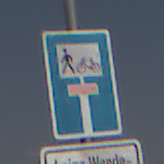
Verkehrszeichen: SackgasseRadverkehrFussgaengerDurchlaessig
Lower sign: HinweisGeaenderteVorfahrtVerkehrsfuehrungVerkehrsregelung3
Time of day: Midday
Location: Outdoor (Nature)
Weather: PartlyCloudy
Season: NotSpecified
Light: Natural